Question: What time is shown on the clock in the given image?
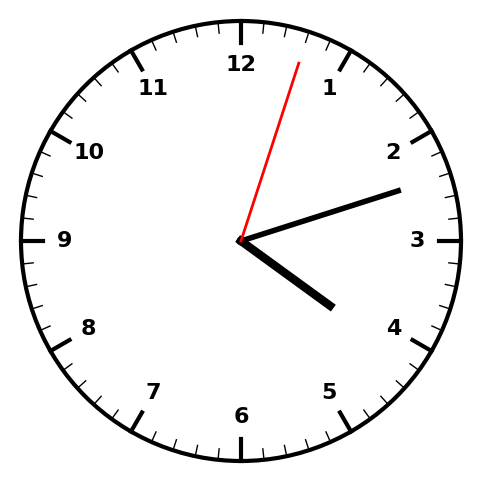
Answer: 04:12:03